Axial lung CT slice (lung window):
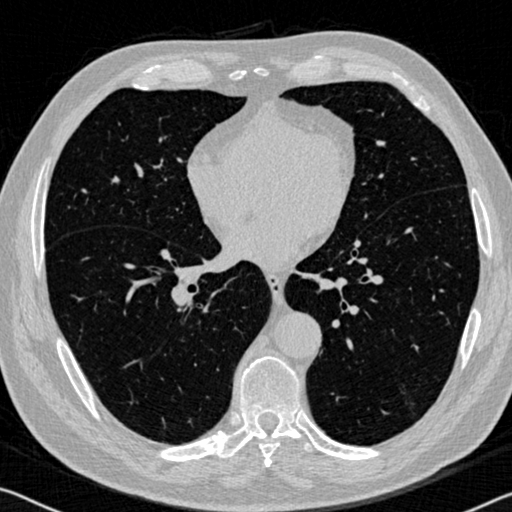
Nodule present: no